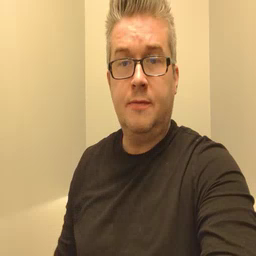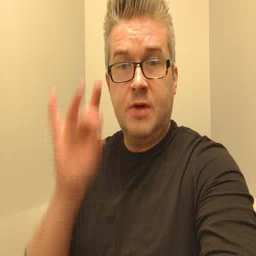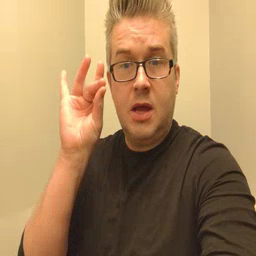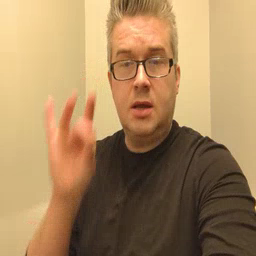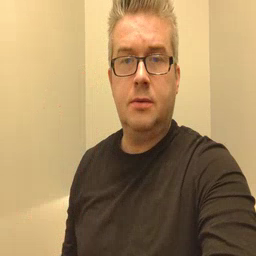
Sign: find